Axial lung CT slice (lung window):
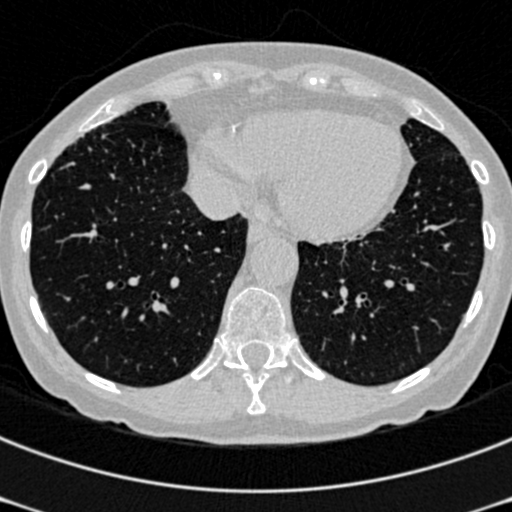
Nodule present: no